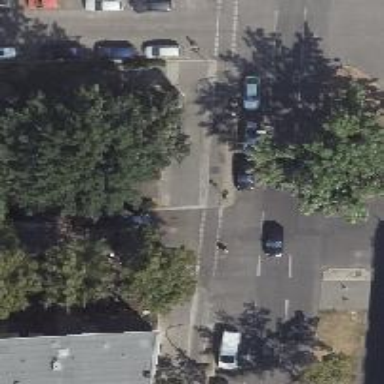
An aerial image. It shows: Unmarked road crossing.